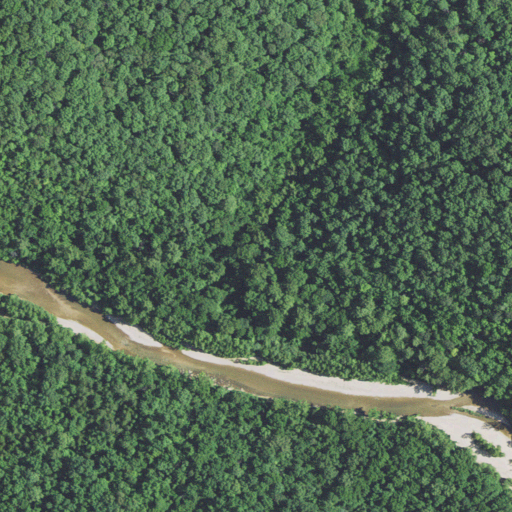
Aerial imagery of valley in Missouri named Bailey Hollow containing deciduous forest, barren land, and open water